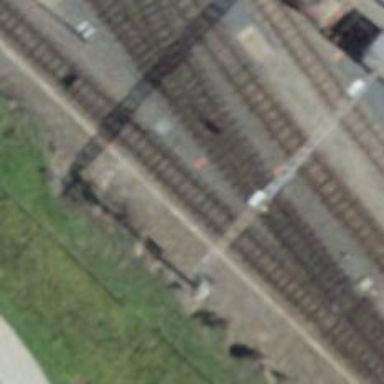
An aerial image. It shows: Narrow gauge railway with electrified contact lines.